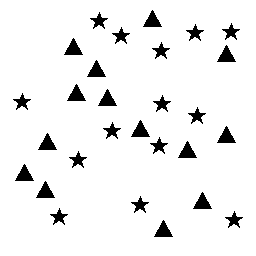
Squares: 0
Triangles: 14
Stars: 14
Total shapes: 28